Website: home-depot
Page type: customer-info-address
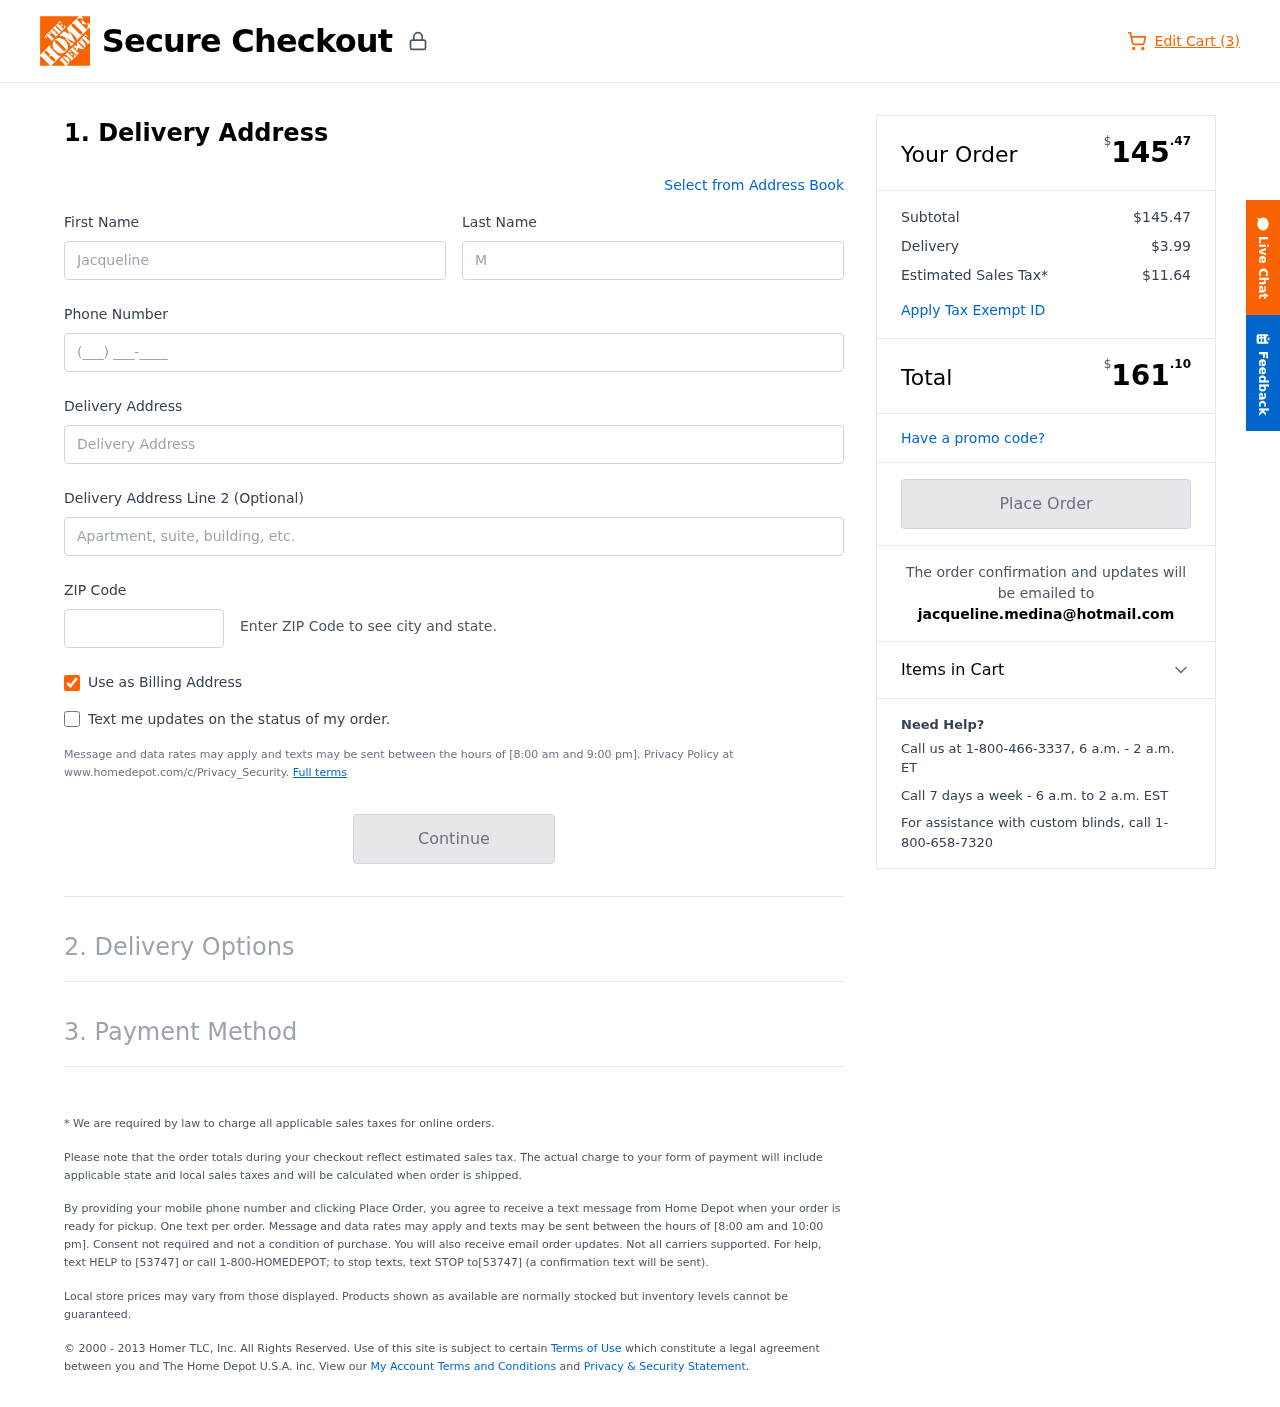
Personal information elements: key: PII_EMAIL
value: jacqueline.medina@hotmail.com
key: PII_FIRSTNAME
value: Jacqueline
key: PII_LASTNAME
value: Medina
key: PII_PHONE
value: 4528598947
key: PII_POSTCODE
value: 99803
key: PII_STREET
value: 2948 Morrison Plains Suite 183
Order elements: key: ORDER_NUM_ITEMS
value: Edit Cart (3)
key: ORDER_SUBTOTAL_HEADER
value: $145.47
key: ORDER_SUBTOTAL
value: $145.47
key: ORDER_SHIPPING_COST
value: $3.99
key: ORDER_TAX
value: $11.64
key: ORDER_TOTAL2
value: $161.10